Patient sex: F
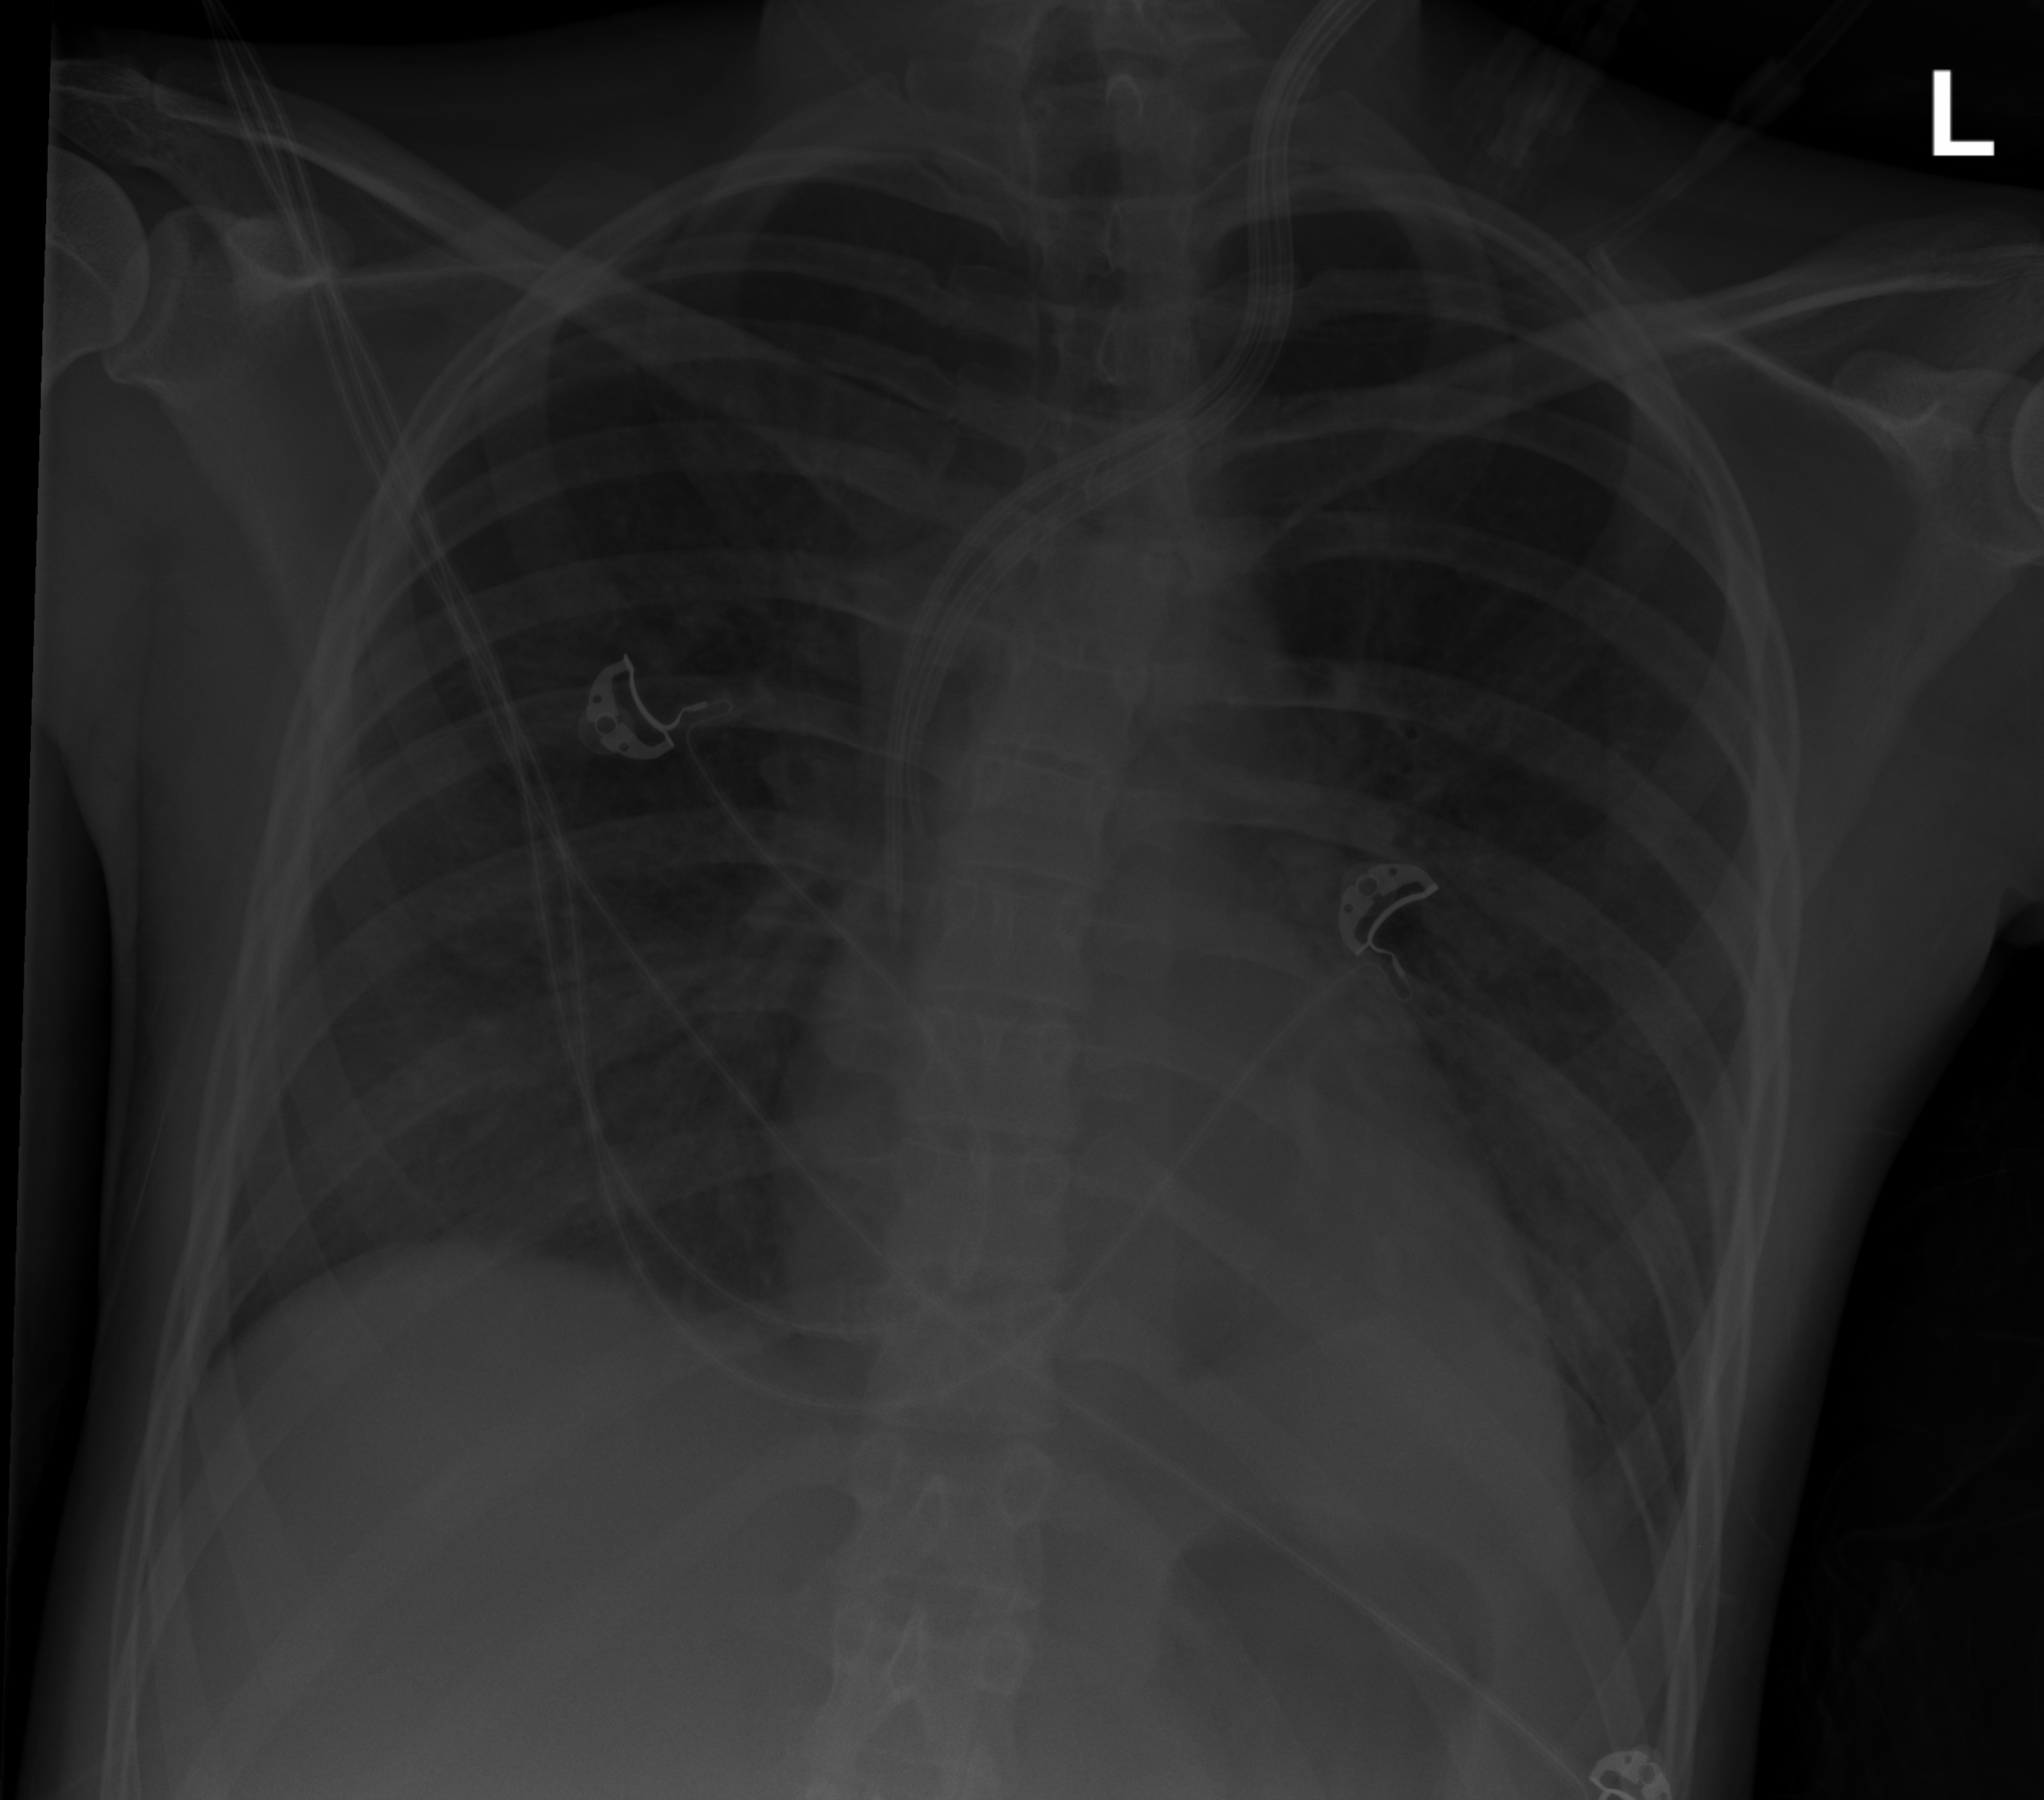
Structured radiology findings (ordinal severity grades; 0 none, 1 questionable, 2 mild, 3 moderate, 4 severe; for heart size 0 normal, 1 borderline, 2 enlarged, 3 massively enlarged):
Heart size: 0
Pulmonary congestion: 2
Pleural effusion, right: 0
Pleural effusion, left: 0
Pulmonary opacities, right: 1
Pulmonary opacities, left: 1
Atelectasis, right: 2
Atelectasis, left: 2